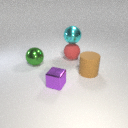
large red rubber sphere to the right of large green metal sphere